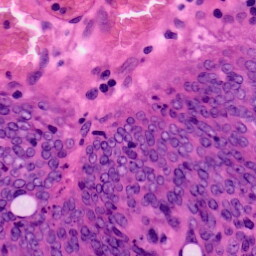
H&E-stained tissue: Colon